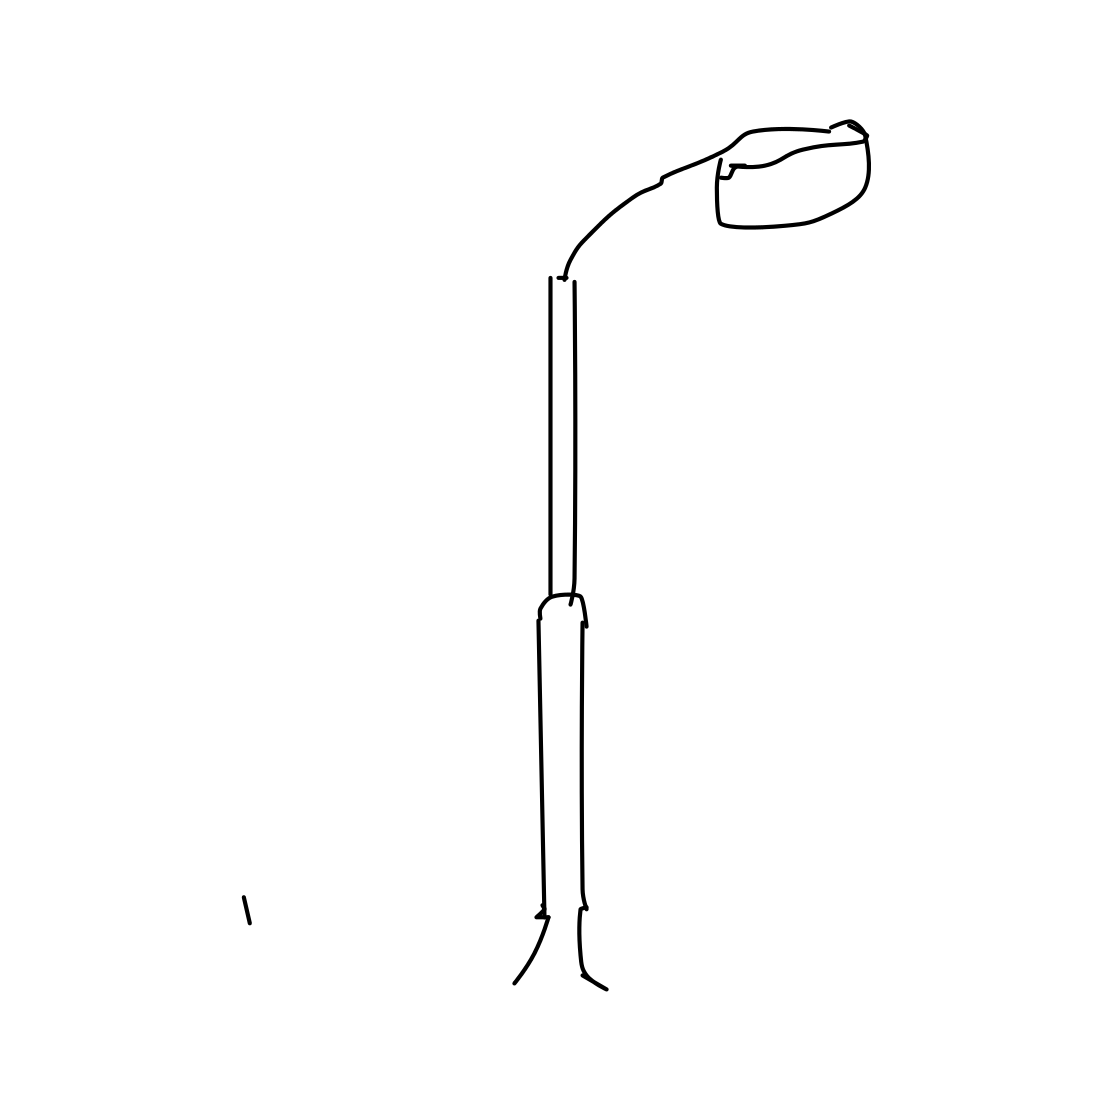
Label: streetlight